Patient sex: M
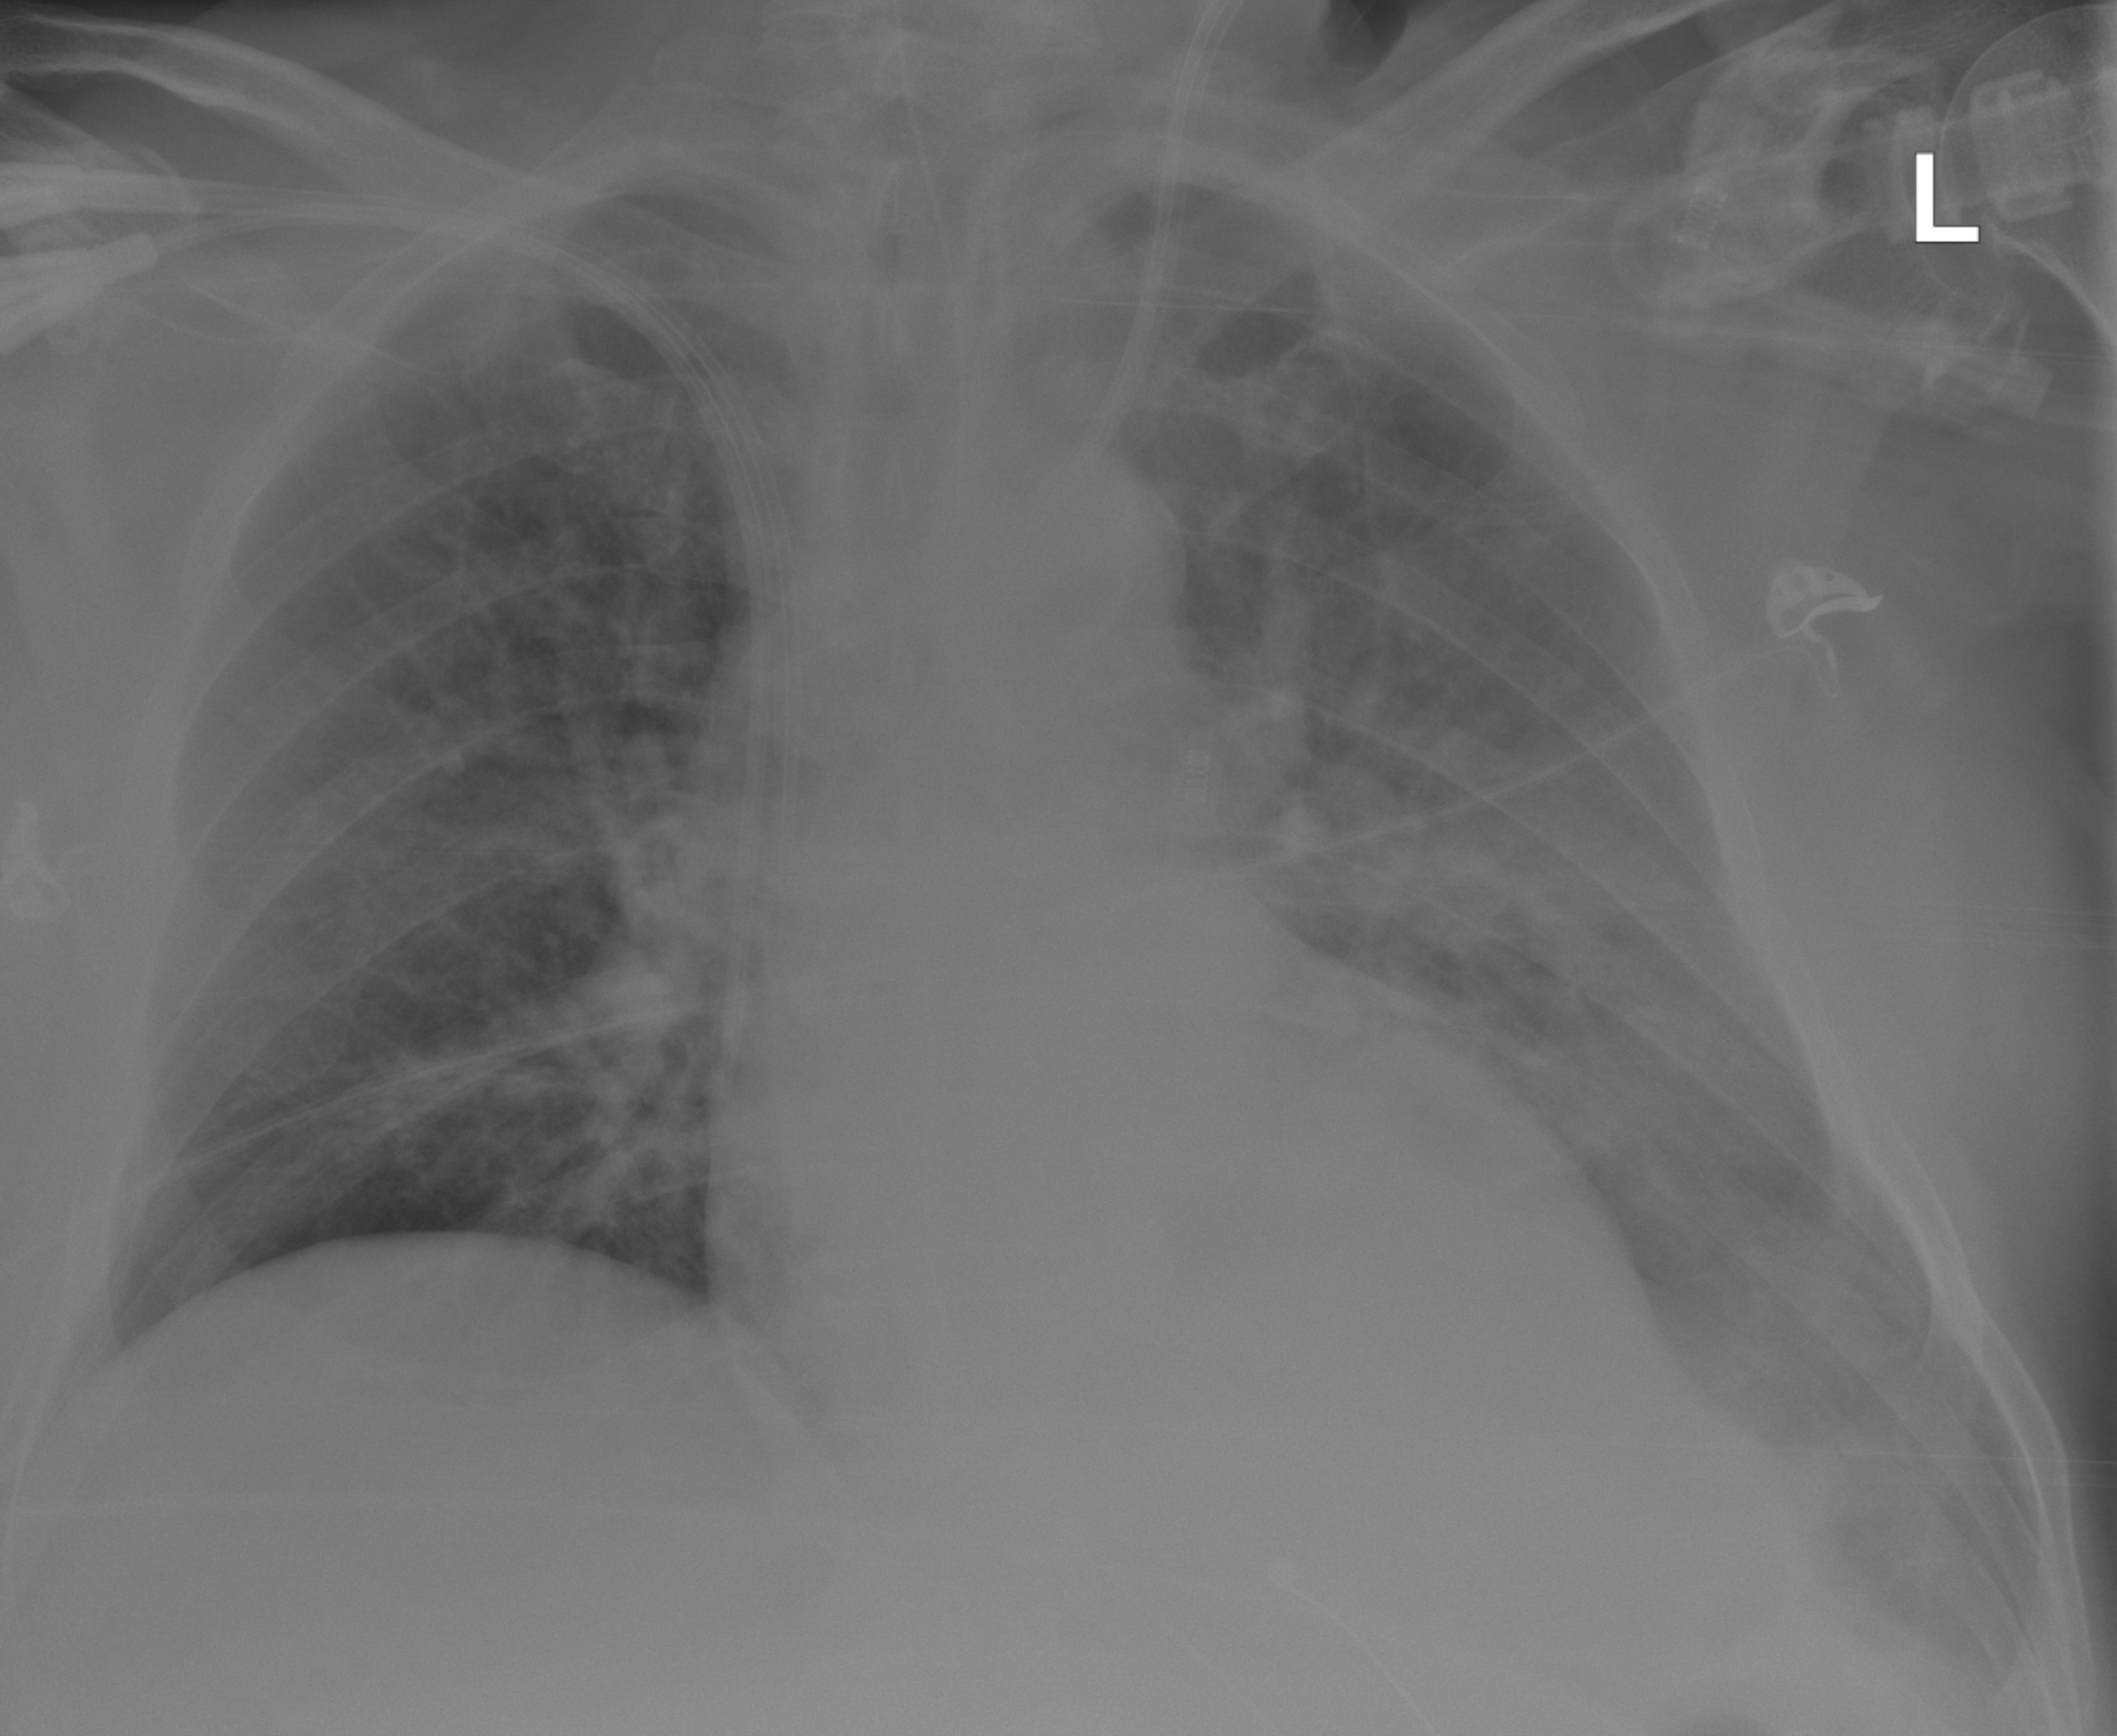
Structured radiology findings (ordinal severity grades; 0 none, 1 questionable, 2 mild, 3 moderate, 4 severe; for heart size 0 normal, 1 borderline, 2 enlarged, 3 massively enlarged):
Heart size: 0
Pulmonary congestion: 2
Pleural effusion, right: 0
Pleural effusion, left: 2
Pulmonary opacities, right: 1
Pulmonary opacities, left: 2
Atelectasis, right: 0
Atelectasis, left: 2